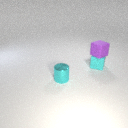
small cyan rubber cube to the right of small cyan metal cylinder